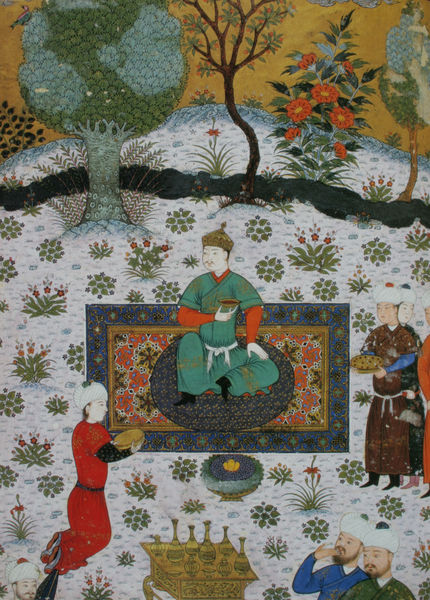
Titel: "Baysunghur ibn Shahrukh, in einem Garten sitzend" - Detail aus einer Abschrift von "Kalila wa Dimna" von Nizamuddin Abu'l-Ma'ali Nasrullah
Künstler: Shamsuddin Baysunghuri
Standort: Istanbul
Institution: Topkapi Sarayi Bibliothek
Schlagwörter: baum, blau, himmel, mann, weiß, bäume, fluss, grün, landschaft, menschen, sitzen, äste, blume, blumen, bunt, getränk, hut, männer, orange, tisch, türkis, blüten, gras, park, rosen, rot, schnee, weg, wiese, beige, muster, ornament, teppich, bart, flasche, flaschen, gelage, kappe, mütze, diener, schale, teller, ast, bach, gräser, natur, zweige, busch, sträucher, gewand, gold, sitzend, decke, pflanze, pflanzen, krone, rosa, brunnen, garten, krug, schalen, vase, japan, sitz, winter, picknick, vogelperspektive, figuren, kaiser, könig, essen, ornamente, tepich, bedienstete, brot, tasse, vasen, tee, japanisch, buch, orient, orientalisch, asien, geschirr, illustration, wei0, asiatisch, herrscher, schach, zeremonie, mahl, sitzfigur, ornamental, china, servieren, arabisch, büme, krüge, sklave, mönch, flachen, gefäße, indien, turban, kästchen, islam, sultan, geschenke, buchmalerei, islamisch, gaben, kimono, samurai, mongolei, önig, kaiser von china, emir, mogul, meditieren, mandarin, seidenbehang, pergamentmalerei, kätchen, vaseb, +bäume